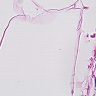
Metastatic tissue present: no